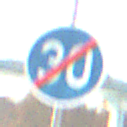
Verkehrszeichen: EndeMindestgeschwindigkeit
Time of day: MorningAfternoon
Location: Outdoor (Suburban)
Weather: PartlyCloudy
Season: NotSpecified
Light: Natural